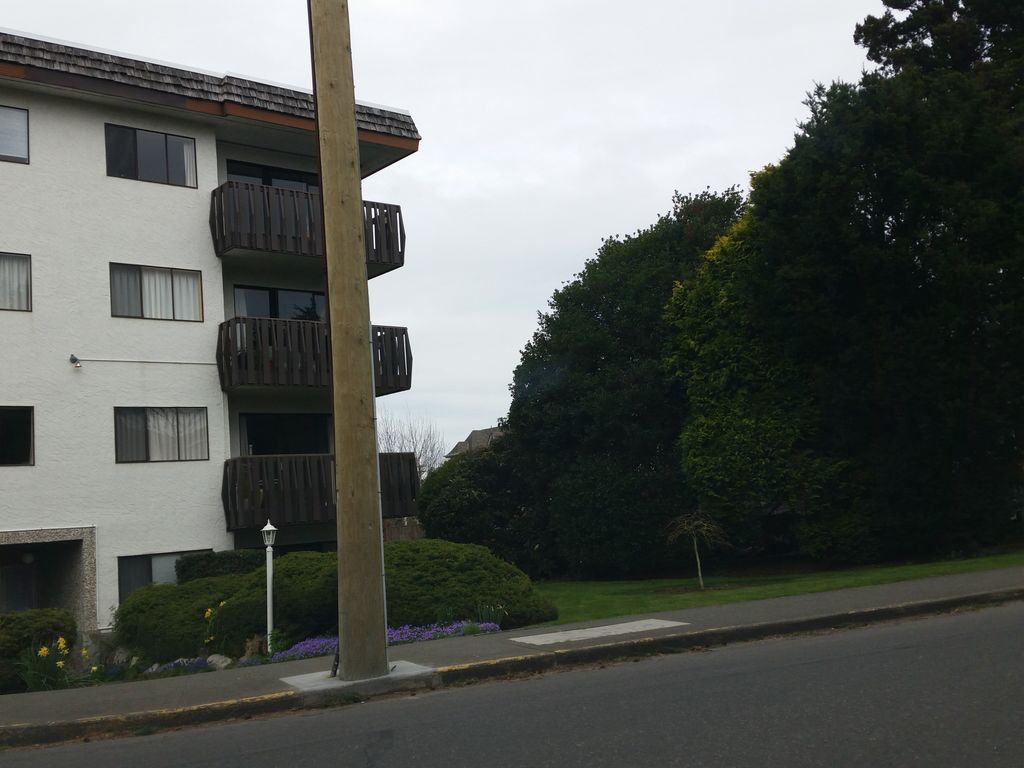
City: victoria